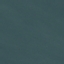
Land use / land cover: SeaLake